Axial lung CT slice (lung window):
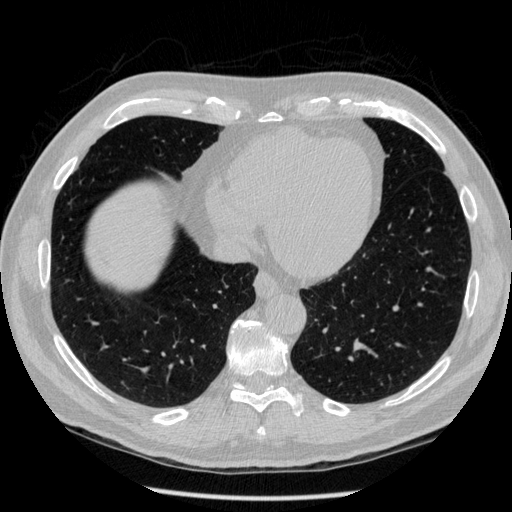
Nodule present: no